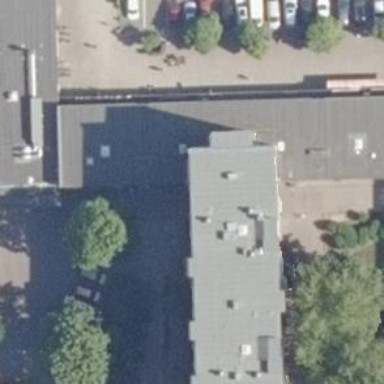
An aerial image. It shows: Kiosk shop.